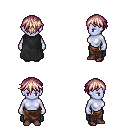
a pixel art fantasy rpg character, female body template, dark elf, purple skin, black cape, robe skirt, white blonde short bangs hairstyle, maroon shoes, four views (front, back, left, right), 2x2 character sprite sheet, small pixel art, hard edges, no anti-aliasing